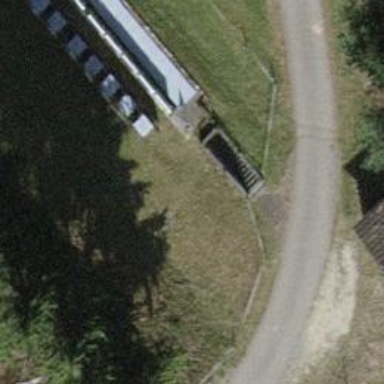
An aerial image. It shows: Retaining wall.